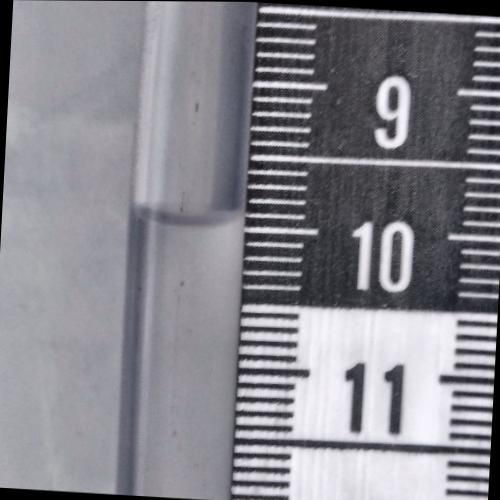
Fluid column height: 9.9 cm